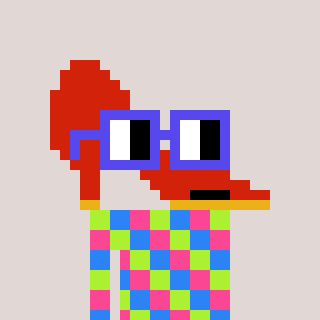
a pixel art character with square blue glasses, a highheel-shaped head and a orange-colored body on a warm background